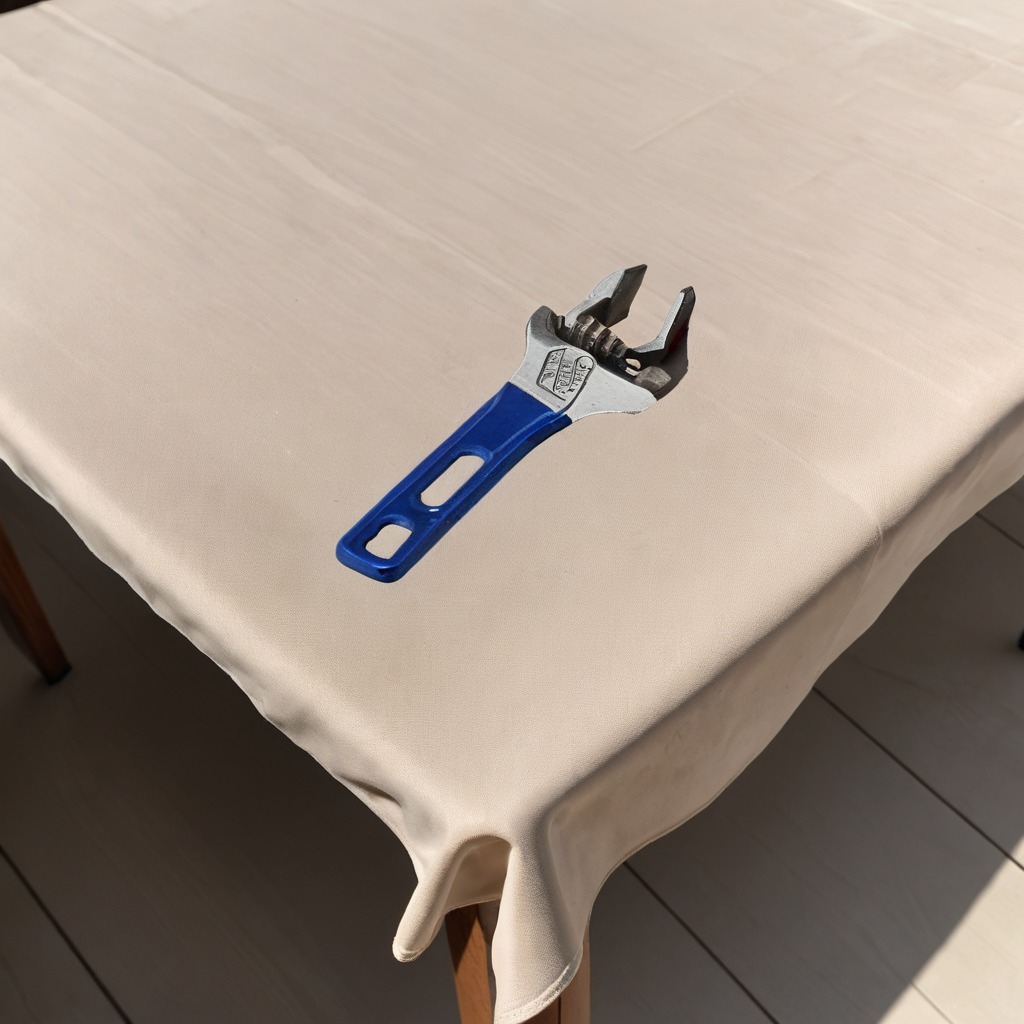
An wrench is lying on the wooden table.